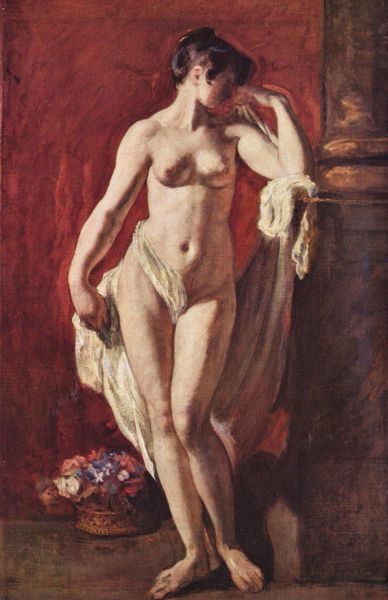
Titel: Akt
Künstler: William Etty
Standort: London
Institution: Tate Gallery
Schlagwörter: akt, dunkel, fuß, gemälde, hand, haut, nackt, schatten, umhang, weiß, mädchen, blume, blumen, braun, brust, bunt, busen, ellbogen, frau, frisur, geste, haar, hell, hintergrund, licht, marmor, ohr, profil, schwarz, stützen, säule, blick, dame, rot, tuch, jung, wand, arm, arme, falten, gesicht, sockel, stehen, hals, hände, porträt, boden, figur, gewand, haare, pose, stoff, decke, klassizismus, hübsch, locke, locken, poträt, schultern, skulptur, beine, taille, bein, brüste, dutt, füße, frauenakt, modell, moderne, französisch, lehnen, treppe, dick, weiblich, muskeln, aufrecht, angelehnt, korb, strauss, nabel, bauch, junge frau, kontrapost, laken, nackte, plinthe, bauchnabel, brustwarzen, ellenbogen, erotik, knie, model, scham, aufstützen, stehende, bedecken, blumenstrauss, bouquet, fleisch, abgewandt, abwenden, spiel, barfuss, nacktheit, nakt, mollig, sex, gestus, leib, hüfte, antik, hilfe, toga, aufgestützt, venus, basis, säulenbasis, postament, weich, schüchtern, spielbein, standbein, blumenkorb, eleganz, antikisch, klassizistisch, bukett, dut, verhüllen, nippel, titten, angreifen, paralellogramm, spreizfuß, neoklassizistisch, feau, rote wand, gratie, griechenfüss, locke7, menschenskulptur, nabeö, akt rot abgewendet, greece, busen brust, abwendet, sön